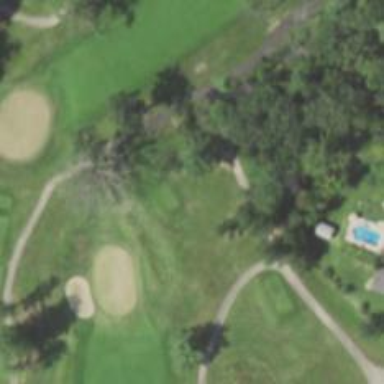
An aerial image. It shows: Golf tee.